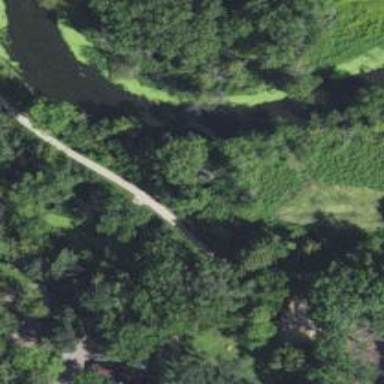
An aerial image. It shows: Bridge for cycleway.